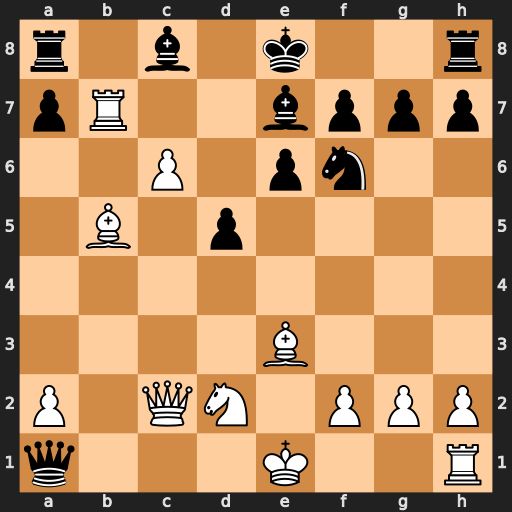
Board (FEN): r1b1k2r/pR2bppp/2P1pn2/1B1p4/8/4B3/P1QN1PPP/q3K2R
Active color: w
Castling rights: Kkq
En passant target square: -
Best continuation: Ke2 Qxh1 c7+ Kf8 Rb8